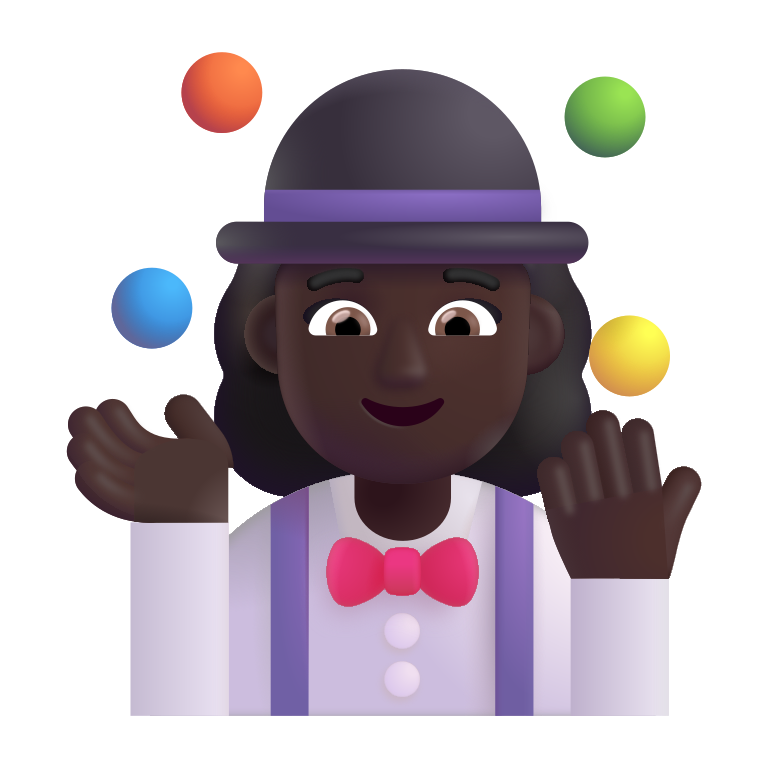
woman juggling color dark